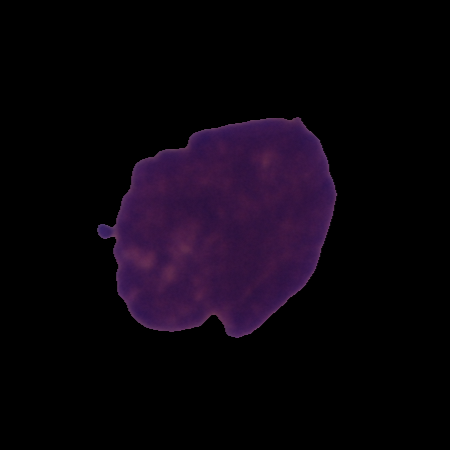
Label: cancer